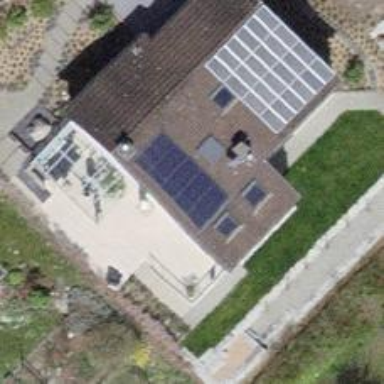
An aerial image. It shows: Solar power generator using photovoltaic method with solar photovoltaic panel types.